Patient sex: F
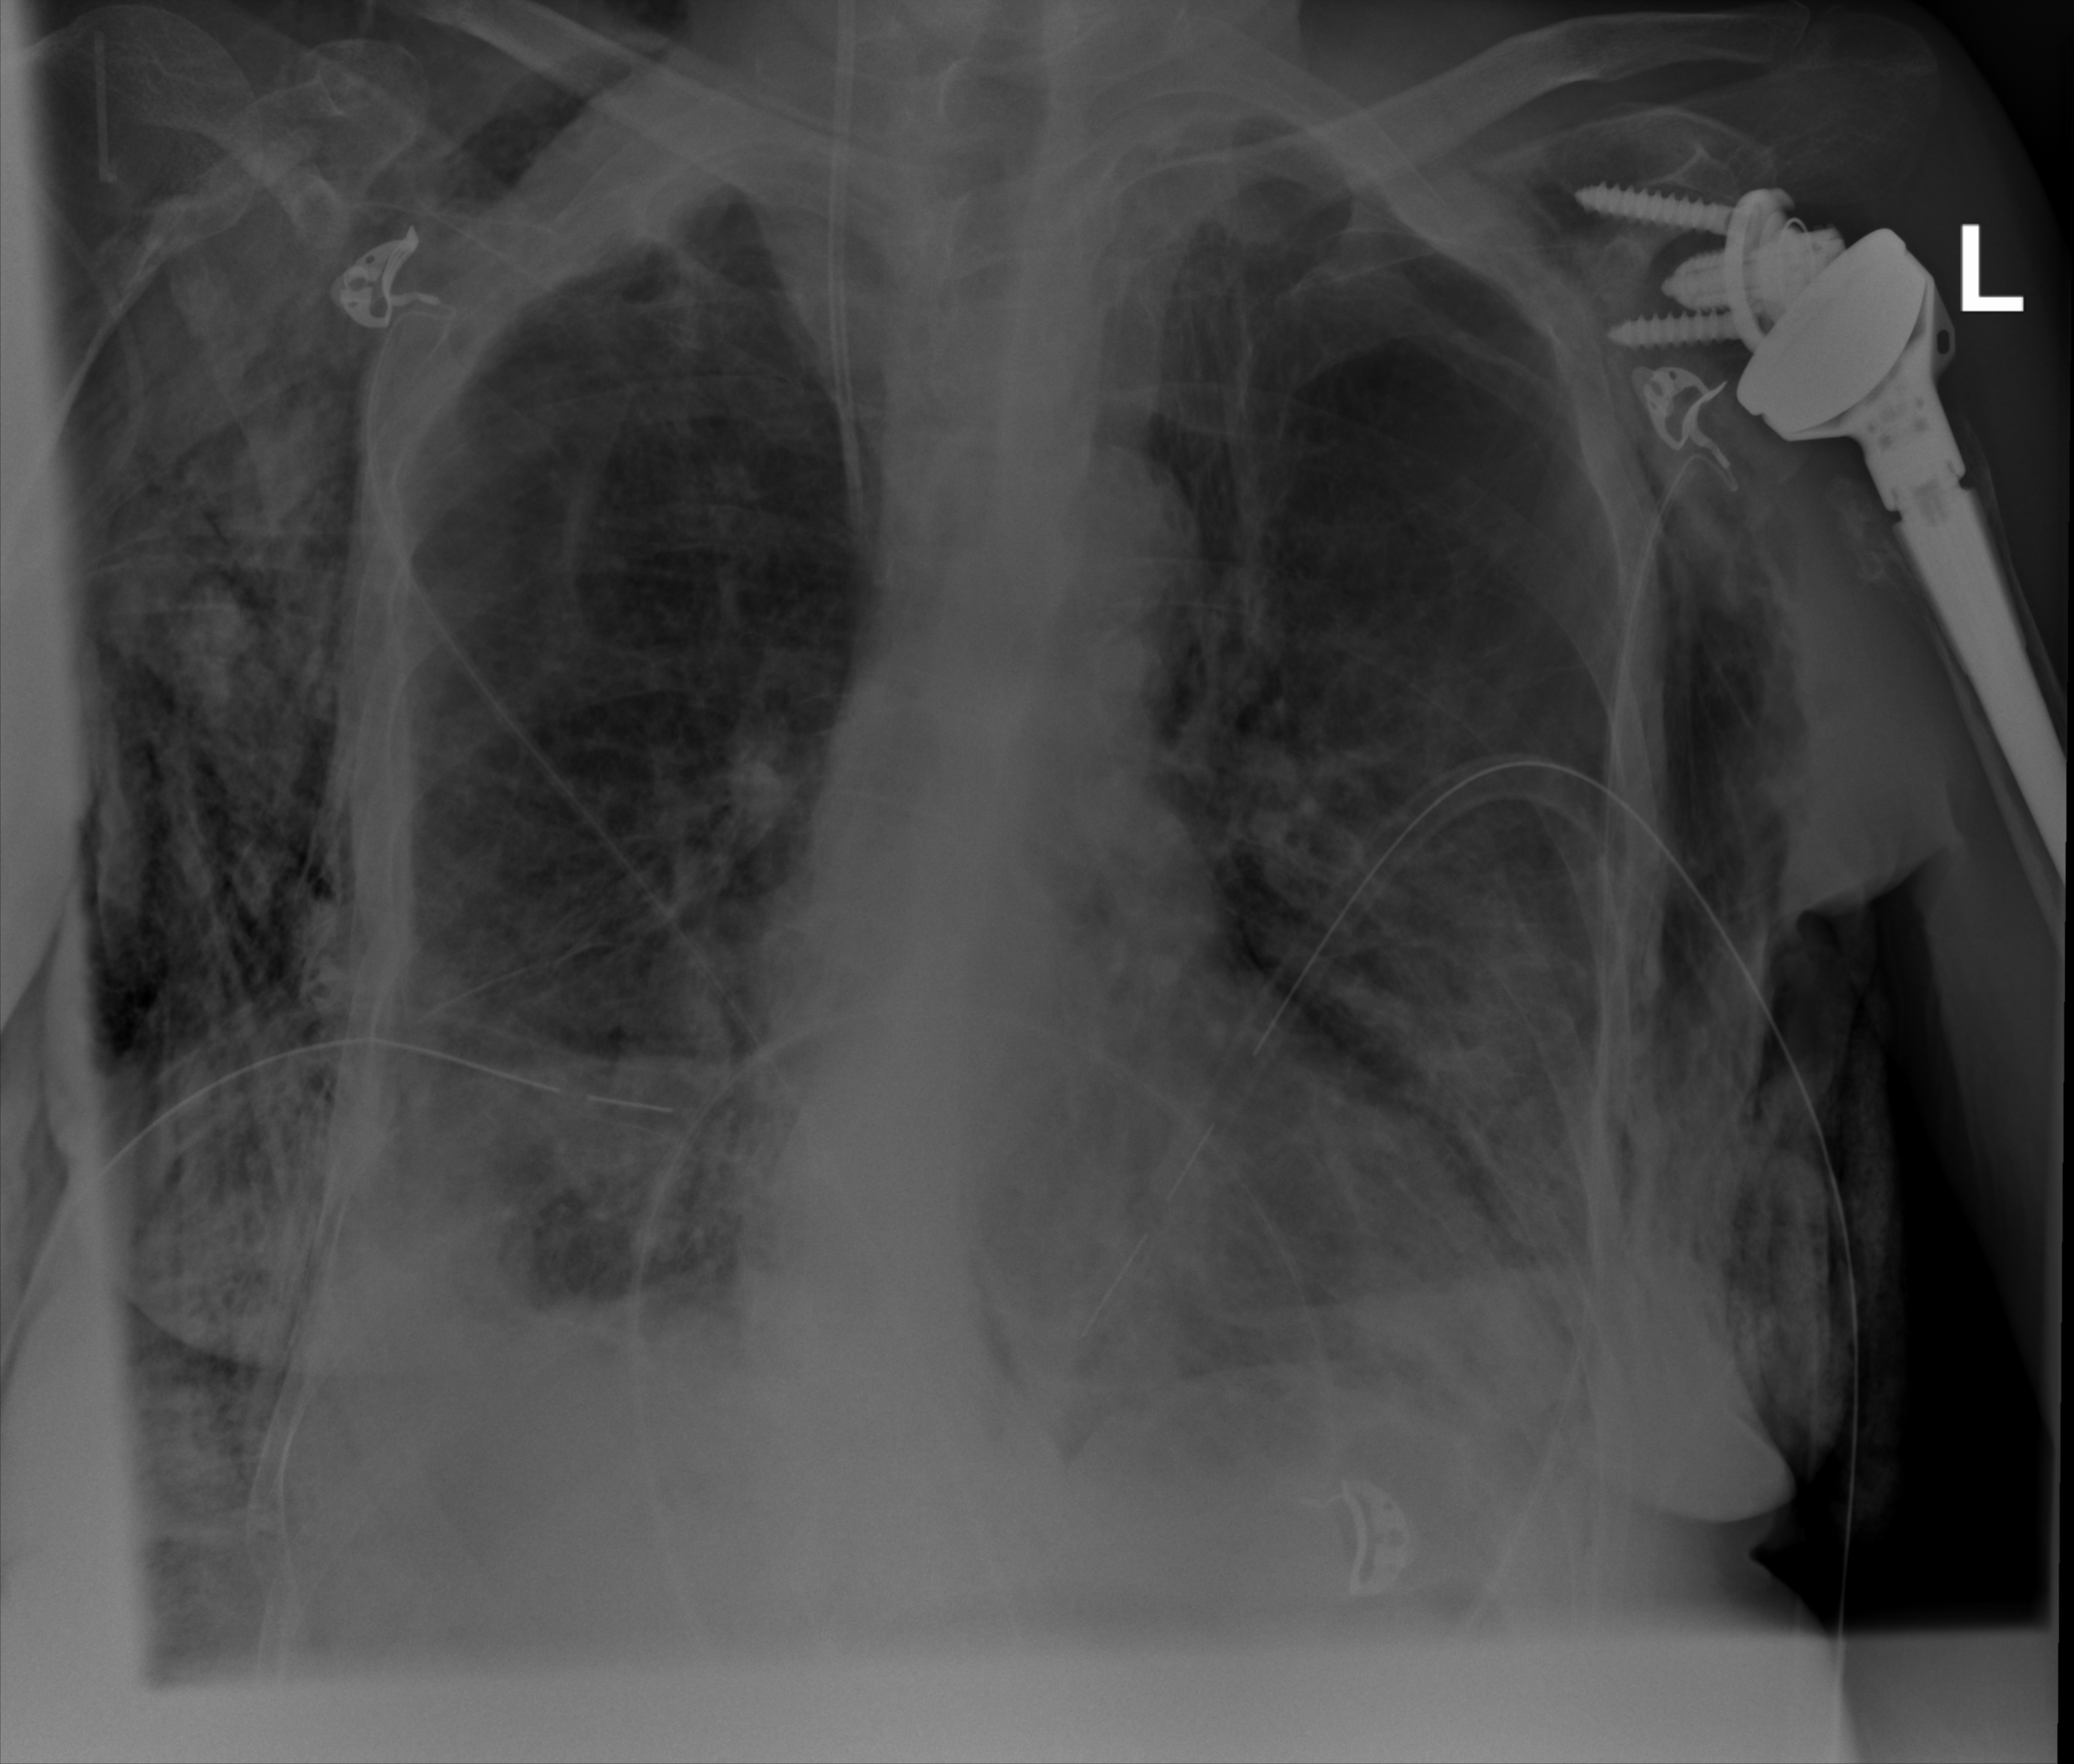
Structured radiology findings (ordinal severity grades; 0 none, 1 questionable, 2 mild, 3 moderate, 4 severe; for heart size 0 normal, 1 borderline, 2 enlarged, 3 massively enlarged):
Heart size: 0
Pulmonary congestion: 0
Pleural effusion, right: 2
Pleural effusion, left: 0
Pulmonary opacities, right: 3
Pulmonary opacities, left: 2
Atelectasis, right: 3
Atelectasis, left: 2